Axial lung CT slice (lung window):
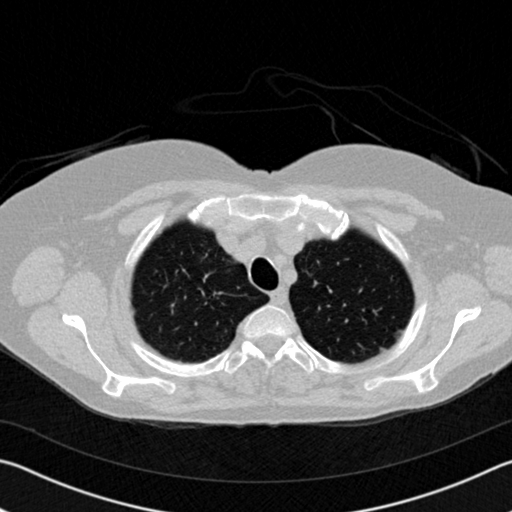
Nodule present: no